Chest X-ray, AP view. Patient: 9 years old, sex M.
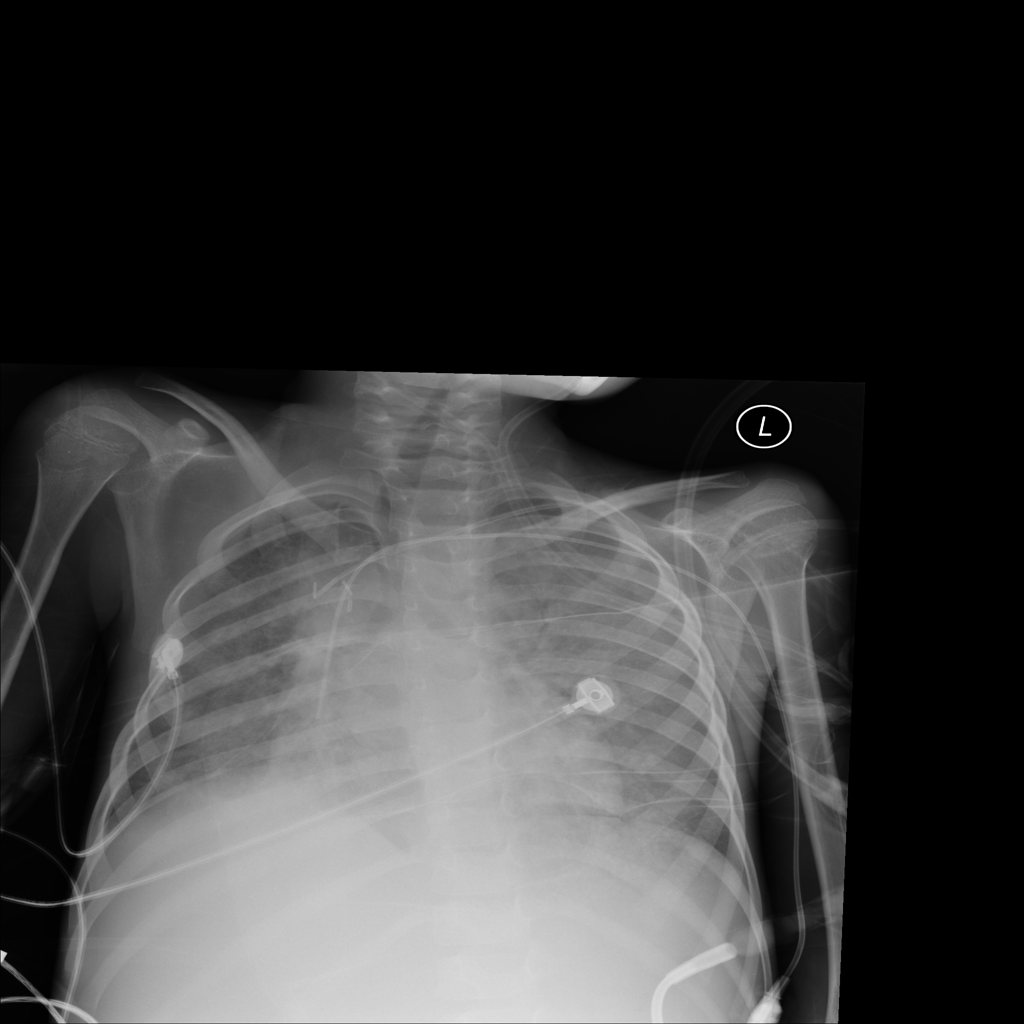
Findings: No Finding